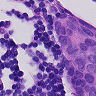
Metastatic tissue present: no